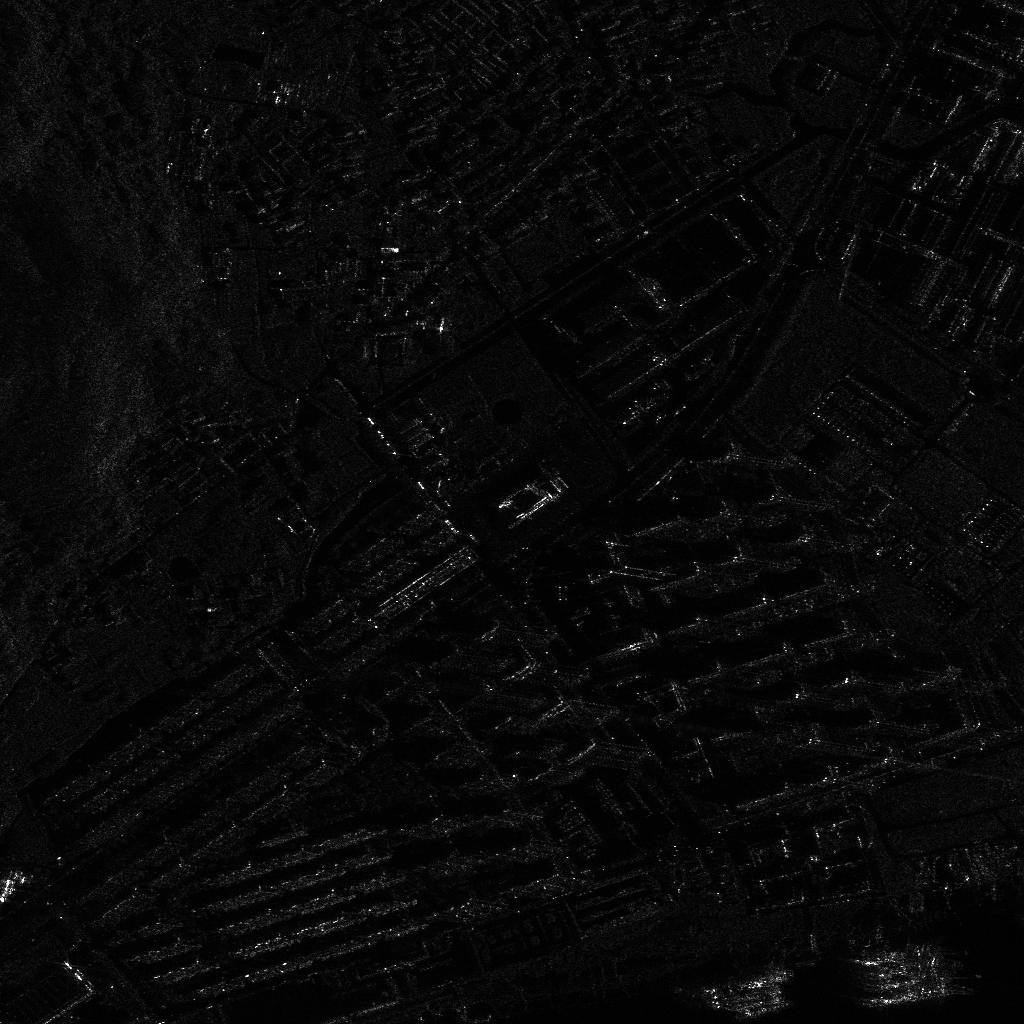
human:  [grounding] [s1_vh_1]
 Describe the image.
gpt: In the satellite image, there is  <ref>7 medium container </ref> <box>[[72, 92, 73, 100, 74], [72, 94, 74, 100, 74], [73, 95, 74, 101, 73], [86, 89, 87, 96, 81], [87, 91, 88, 97, 83], [87, 92, 89, 99, 79], [88, 94, 89, 101, 80]]</box> located at bottom right.